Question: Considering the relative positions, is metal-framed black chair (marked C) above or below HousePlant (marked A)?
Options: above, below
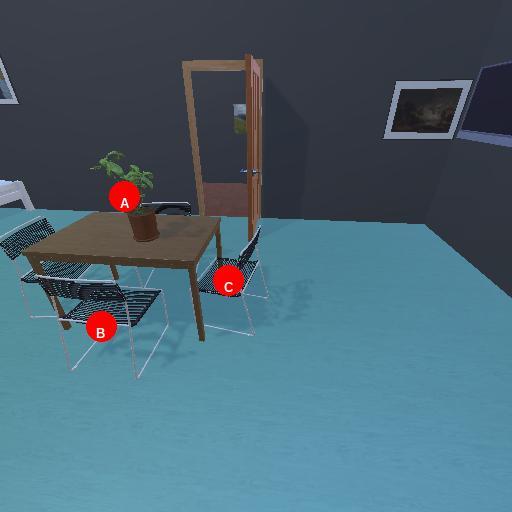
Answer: above